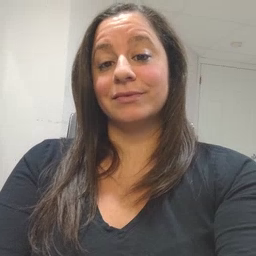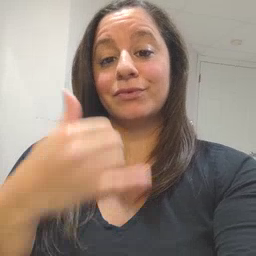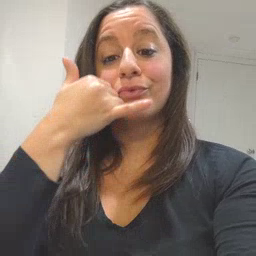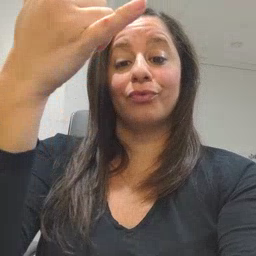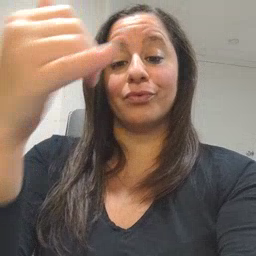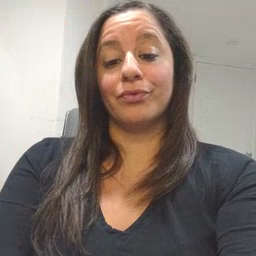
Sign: callonphone